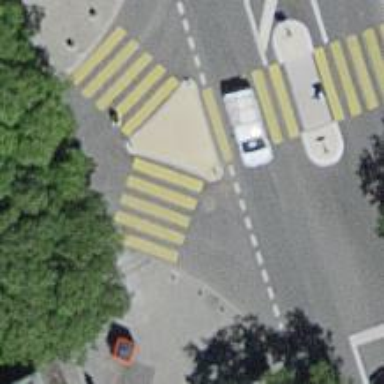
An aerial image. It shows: Marked crossing with pedestrian island.